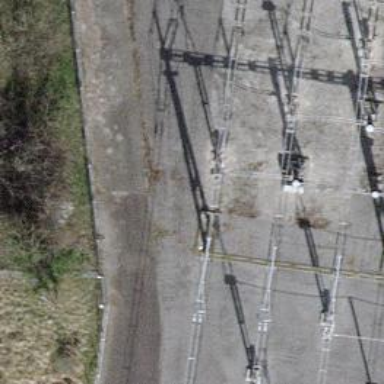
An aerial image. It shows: Power line carrying busbar.